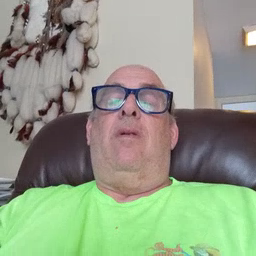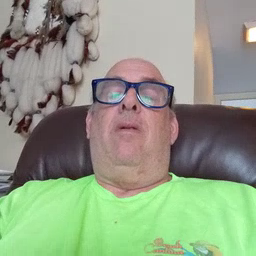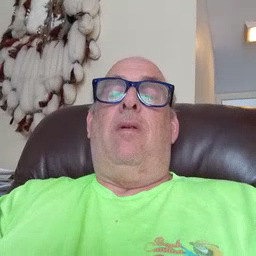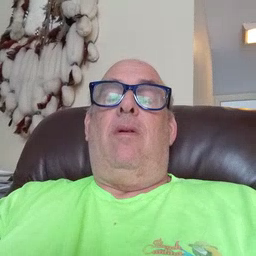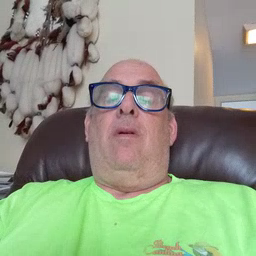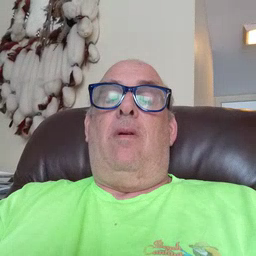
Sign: close